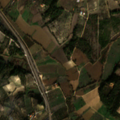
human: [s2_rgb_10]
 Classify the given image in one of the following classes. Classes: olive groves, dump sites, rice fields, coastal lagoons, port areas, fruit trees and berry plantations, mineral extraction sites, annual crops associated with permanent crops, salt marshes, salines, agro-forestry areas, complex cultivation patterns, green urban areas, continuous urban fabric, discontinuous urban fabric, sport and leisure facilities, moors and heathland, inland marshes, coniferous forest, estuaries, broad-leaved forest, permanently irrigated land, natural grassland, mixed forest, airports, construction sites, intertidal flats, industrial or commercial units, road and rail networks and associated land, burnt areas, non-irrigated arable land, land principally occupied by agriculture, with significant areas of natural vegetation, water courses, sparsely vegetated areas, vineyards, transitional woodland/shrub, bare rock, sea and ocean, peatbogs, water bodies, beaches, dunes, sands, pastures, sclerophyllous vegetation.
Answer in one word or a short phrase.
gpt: olive groves, complex cultivation patterns, land principally occupied by agriculture, with significant areas of natural vegetation, transitional woodland/shrub